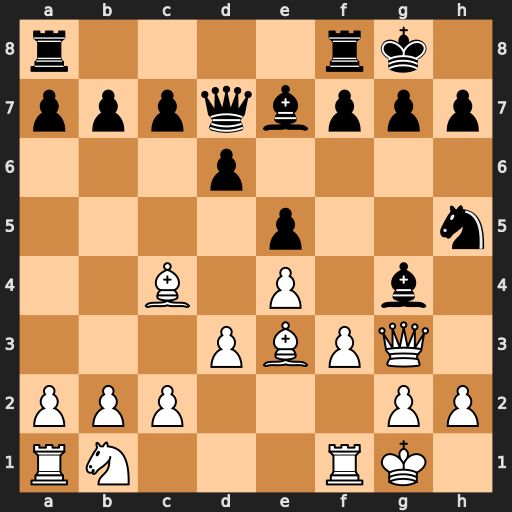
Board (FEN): r4rk1/pppqbppp/3p4/4p2n/2B1P1b1/3PBPQ1/PPP3PP/RN3RK1
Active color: w
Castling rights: -
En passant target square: -
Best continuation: Qxg4 Qxg4 fxg4